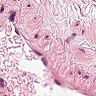
Metastatic tissue present: no